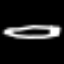
Label: pencil